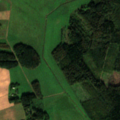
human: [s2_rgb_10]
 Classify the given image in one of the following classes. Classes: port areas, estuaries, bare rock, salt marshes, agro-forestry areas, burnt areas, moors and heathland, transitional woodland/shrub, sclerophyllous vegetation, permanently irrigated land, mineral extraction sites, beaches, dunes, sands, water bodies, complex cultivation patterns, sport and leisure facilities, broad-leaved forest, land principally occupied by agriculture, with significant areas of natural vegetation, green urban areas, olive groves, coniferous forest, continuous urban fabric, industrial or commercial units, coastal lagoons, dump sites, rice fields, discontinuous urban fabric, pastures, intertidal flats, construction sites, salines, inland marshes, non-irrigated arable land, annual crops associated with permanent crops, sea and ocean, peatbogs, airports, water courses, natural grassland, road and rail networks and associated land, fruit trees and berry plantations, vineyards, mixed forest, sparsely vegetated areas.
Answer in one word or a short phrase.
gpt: non-irrigated arable land, pastures, land principally occupied by agriculture, with significant areas of natural vegetation, broad-leaved forest, coniferous forest, mixed forest, transitional woodland/shrub